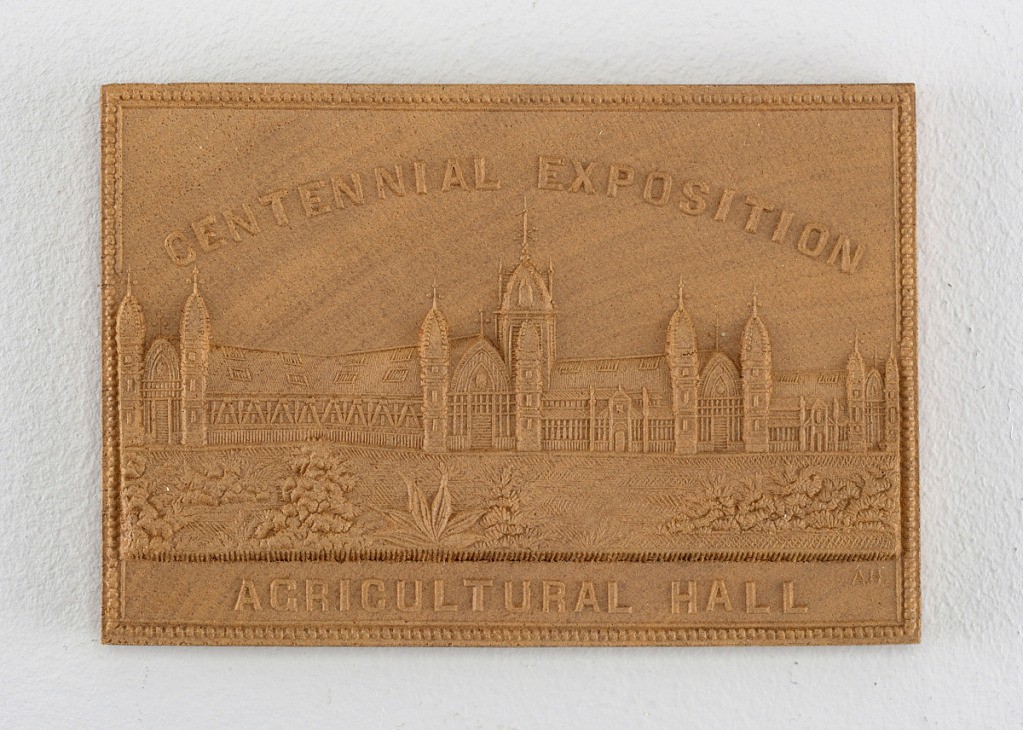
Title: commemorative
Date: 1876
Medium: wood, pressed
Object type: Plaque
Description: "Centennial Exposition / Agricultural Hall"